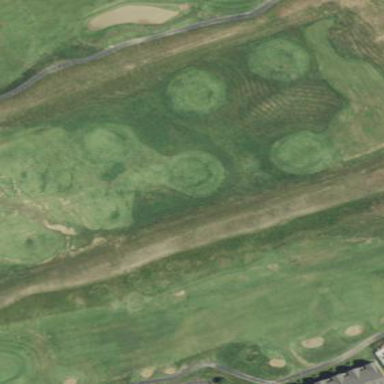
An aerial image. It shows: Grassy area designated as golf fairway.